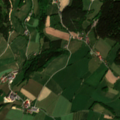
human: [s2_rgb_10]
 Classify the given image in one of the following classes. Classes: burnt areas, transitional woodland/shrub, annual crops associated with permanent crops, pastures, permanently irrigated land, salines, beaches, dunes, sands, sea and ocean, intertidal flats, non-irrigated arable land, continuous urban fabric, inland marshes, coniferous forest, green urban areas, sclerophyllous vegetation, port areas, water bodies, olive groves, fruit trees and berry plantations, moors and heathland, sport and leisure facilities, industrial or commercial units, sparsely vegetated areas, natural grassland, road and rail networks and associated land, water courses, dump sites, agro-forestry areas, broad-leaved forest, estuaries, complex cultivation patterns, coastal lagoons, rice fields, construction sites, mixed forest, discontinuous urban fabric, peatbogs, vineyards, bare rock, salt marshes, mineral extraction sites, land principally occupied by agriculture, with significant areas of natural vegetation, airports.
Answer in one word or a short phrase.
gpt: non-irrigated arable land, complex cultivation patterns, land principally occupied by agriculture, with significant areas of natural vegetation, coniferous forest, mixed forest